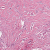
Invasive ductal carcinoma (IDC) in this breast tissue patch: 1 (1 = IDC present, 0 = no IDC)